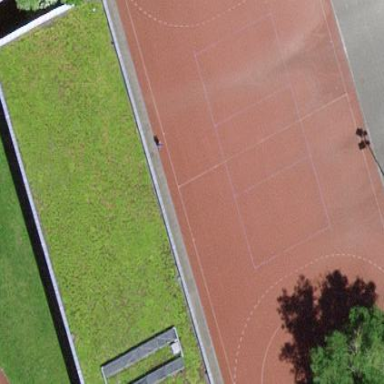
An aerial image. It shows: Pitch dedicated to team handball.